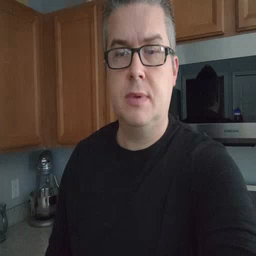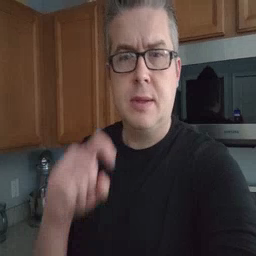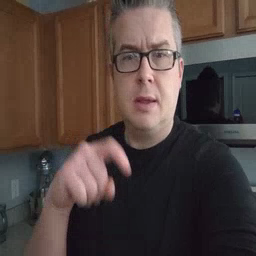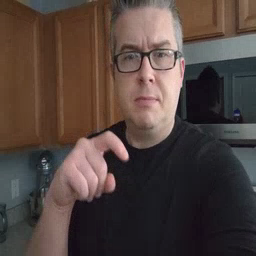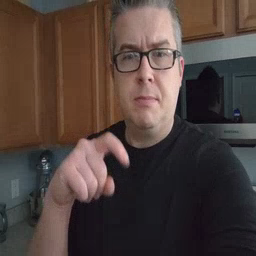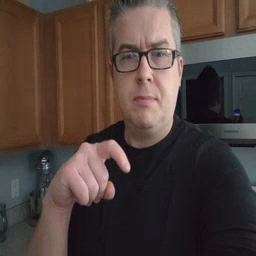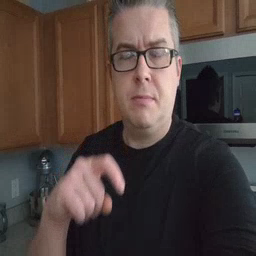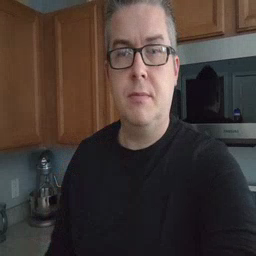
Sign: time